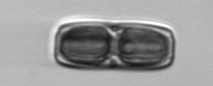
Label: Ephemera